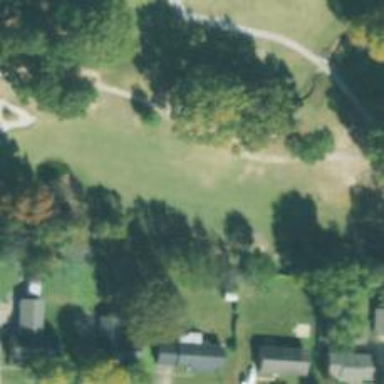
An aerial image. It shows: View of golf hole.